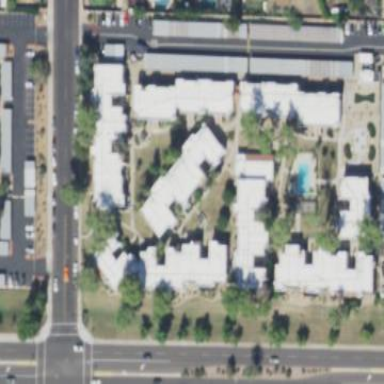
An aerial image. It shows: Residential area with apartments.